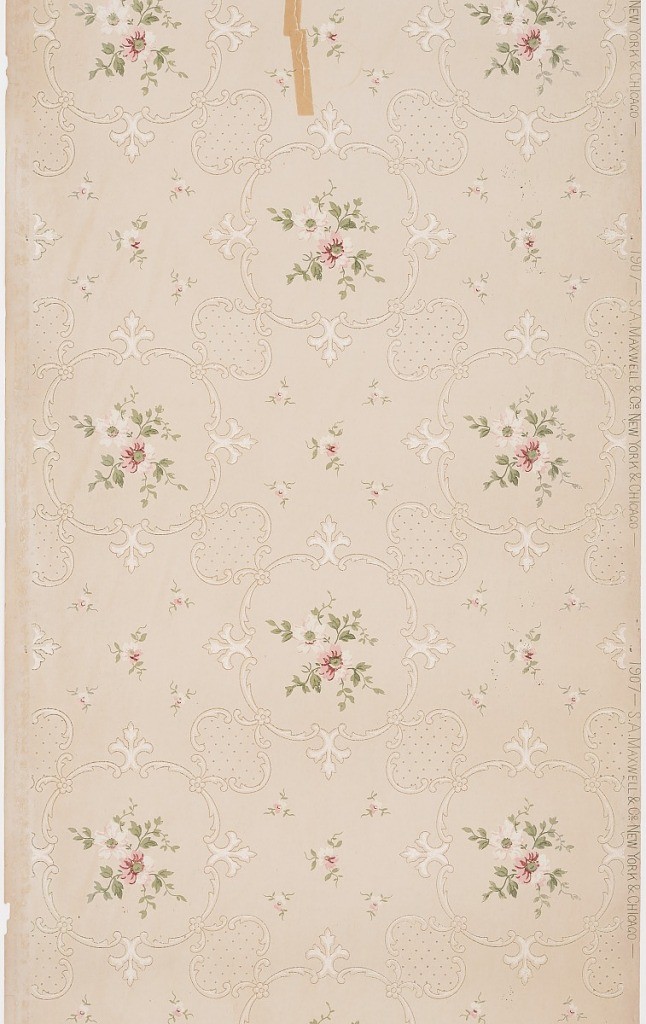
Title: Ceiling paper
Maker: Maxwell & Co., S.A., Chicago, Illinois, USA
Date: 1905–1915
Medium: Machine-printed paper, liquid mica
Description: Delicate floral sprigs in pink and white with light green stems and leaves enframed within quatrefoil-like motif. The framing element contains four fleur-de-lis along with small flower motifs. These garland frames are connected to smaller garland frames that encase polka dot designs. In between the large and small frames are five pink and white flowers in a square formation, with one larger flower at the center. These flowers mimic the even larger flower bunches that are the focal point of the sidewall.